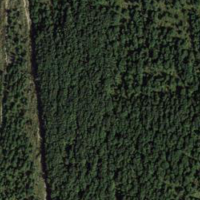
EUNIS habitat code: 23
Species observed at this site:
Geum montanum